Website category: university
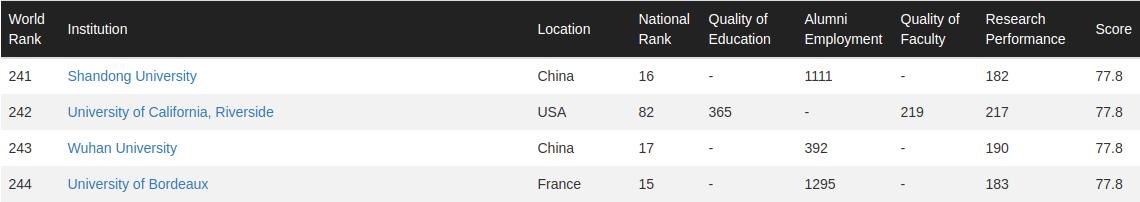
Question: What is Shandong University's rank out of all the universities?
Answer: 241

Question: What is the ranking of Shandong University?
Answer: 241

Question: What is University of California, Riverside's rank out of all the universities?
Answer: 242

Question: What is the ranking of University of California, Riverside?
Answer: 242

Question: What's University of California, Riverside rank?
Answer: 242

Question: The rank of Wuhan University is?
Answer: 243

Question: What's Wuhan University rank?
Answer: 243

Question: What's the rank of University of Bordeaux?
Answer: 244

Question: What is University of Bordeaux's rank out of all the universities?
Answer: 244

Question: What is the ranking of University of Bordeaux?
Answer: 244

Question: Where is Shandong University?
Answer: China

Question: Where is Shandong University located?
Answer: China

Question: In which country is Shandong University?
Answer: China

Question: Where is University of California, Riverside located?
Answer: USA

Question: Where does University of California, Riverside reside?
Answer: USA

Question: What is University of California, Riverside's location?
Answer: USA

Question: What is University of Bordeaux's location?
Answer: France

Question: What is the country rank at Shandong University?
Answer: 16

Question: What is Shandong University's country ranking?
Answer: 16

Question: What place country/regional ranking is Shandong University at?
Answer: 16

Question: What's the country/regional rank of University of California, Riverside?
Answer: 82

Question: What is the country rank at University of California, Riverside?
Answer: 82

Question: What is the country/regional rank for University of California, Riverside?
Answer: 82

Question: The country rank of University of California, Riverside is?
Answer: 82

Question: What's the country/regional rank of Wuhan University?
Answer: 17

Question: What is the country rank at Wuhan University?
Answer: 17

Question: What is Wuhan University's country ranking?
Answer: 17

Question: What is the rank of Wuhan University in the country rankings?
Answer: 17

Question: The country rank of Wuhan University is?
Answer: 17

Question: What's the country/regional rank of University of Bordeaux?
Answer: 15

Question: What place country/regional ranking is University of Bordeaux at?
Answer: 15

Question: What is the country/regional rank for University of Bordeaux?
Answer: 15

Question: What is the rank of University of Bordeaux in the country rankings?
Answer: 15

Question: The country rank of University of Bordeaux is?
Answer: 15

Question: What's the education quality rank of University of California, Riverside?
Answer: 365

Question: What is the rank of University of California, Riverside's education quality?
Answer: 365

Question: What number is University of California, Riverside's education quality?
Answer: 365

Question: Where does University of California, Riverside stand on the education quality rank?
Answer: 365

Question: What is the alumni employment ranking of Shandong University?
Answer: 1111

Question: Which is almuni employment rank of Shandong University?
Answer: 1111

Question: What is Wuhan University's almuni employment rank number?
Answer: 392

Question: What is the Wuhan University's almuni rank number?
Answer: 392

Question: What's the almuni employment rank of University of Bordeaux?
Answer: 1295

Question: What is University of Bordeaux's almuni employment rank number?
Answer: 1295

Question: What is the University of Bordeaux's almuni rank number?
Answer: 1295

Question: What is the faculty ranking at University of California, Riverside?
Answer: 219

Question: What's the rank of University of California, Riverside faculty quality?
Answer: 219

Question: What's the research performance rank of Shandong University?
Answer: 182

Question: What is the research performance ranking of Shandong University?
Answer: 182

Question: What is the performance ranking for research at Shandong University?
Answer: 182

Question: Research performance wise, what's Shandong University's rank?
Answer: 182

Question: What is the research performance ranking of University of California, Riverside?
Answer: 217

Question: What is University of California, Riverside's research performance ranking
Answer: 217

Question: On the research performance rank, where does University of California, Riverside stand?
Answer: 217

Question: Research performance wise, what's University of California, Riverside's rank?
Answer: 217

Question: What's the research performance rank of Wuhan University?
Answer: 190

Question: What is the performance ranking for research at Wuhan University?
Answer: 190

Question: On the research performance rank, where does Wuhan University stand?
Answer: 190

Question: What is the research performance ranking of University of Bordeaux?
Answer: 183

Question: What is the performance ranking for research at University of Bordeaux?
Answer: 183

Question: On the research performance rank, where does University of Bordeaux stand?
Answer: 183

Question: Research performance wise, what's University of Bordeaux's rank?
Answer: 183

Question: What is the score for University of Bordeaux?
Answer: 77.8

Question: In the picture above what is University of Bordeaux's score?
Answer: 77.8